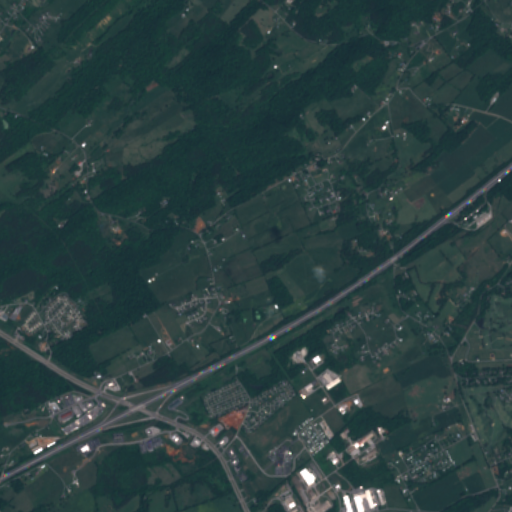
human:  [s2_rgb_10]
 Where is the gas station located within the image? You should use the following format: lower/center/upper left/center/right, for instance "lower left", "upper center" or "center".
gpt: The gas station is located in the lower left of the image.
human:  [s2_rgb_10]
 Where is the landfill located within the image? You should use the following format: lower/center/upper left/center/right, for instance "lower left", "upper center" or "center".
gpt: The landfill is located in the upper right of the image.
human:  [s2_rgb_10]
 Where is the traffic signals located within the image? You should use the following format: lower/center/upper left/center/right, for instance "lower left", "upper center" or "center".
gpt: The traffic signals is located in the lower left of the image.
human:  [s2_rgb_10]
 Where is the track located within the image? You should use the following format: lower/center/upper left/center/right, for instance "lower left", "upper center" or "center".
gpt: There is no track in the image.